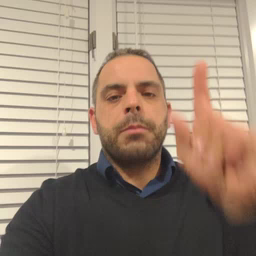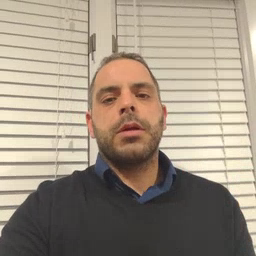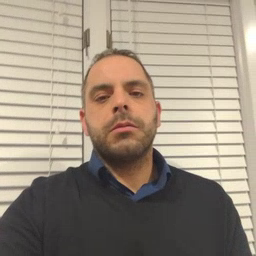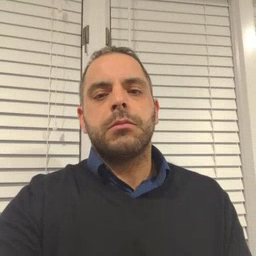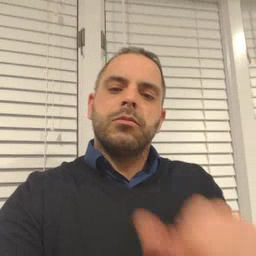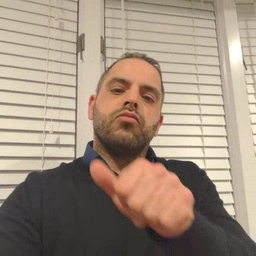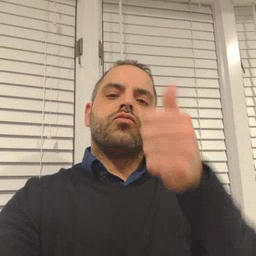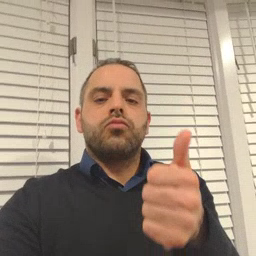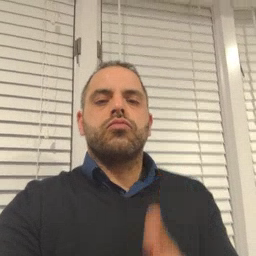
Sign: another